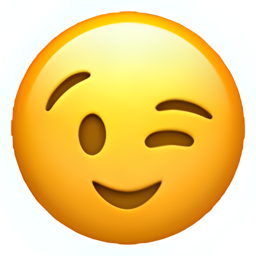
Name: winking face
Emoji: 😉
Group: Smileys & Emotion
Sub-group: face-smiling